Question: I have a dataset which contains two groups. First 3 columns are 1st group and next 3 columns are 2nd group. They contains missing values at random manner.
I have to delete the rows containing complete missing values in any one group. And both group contains at least one value in the row.
At last I have to combine both the groups.
I have tried many R codes. Please suggest some useful R function for this issue.
example data structure

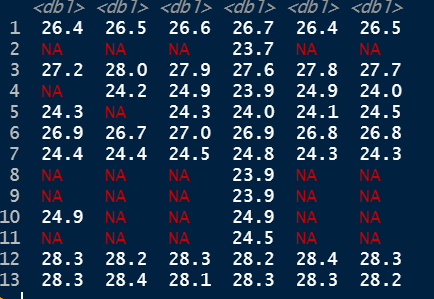
Answer: If your data is properly named, this can be done using 'starts_with' and 'if_any' (otherwise you might rename your columns first as you see fit)
'''
library(tidyverse)
df <- tribble(
~x1, ~x2, ~x3, ~y1, ~y2, ~y3,
26.4, 26.5, 26.6, 26.7, 26.4, 26.5,
NA, NA, NA, 23.7, NA, NA,
27.2, 28.0, 27.9, 27.6, 27.8, 27.7,
NA, 24.2, 24.9, 23.9, 24.9, 24.0,
24.3, NA, 24.3, 24.0, 24.1, 24.5,
26.9, 26.7, 27.0, 26.9, 26.8, 26.8,
24.4, 24.4, 24.5, 24.8, 24.3, 24.3,
NA, NA, NA, 23.9, NA, NA,
NA, NA, NA, 23.9, NA, NA,
24.9, NA, NA, 24.9, NA, NA,
NA, NA, NA, 24.5, NA, NA,
28.3, 28.2, 28.3, 28.2, 28.4, 28.3,
28.3, 28.4, 28.1, 28.3, 28.3, 28.2
)
df %>% filter(!if_all(starts_with("x"), is.na) & !if_all(starts_with("y"), is.na))
#> # A tibble: 9 x 6
#> x1 x2 x3 y1 y2 y3
#> <dbl> <dbl> <dbl> <dbl> <dbl> <dbl>
#> 1 26.4 26.5 26.6 26.7 26.4 26.5
#> 2 27.2 28 27.9 27.6 27.8 27.7
#> 3 NA 24.2 24.9 23.9 24.9 24
#> 4 24.3 NA 24.3 24 24.1 24.5
#> 5 26.9 26.7 27 26.9 26.8 26.8
#> 6 24.4 24.4 24.5 24.8 24.3 24.3
#> 7 24.9 NA NA 24.9 NA NA
#> 8 28.3 28.2 28.3 28.2 28.4 28.3
#> 9 28.3 28.4 28.1 28.3 28.3 28.2
'''
<URL>